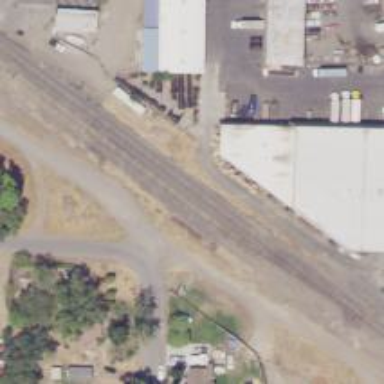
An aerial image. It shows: Railway siding with rails.